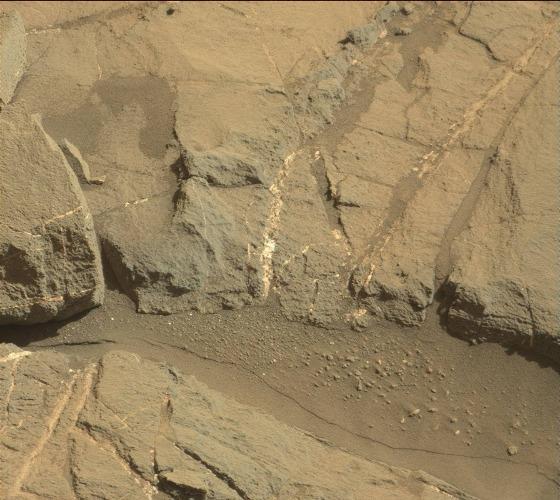
Terrain classes present: Bedrock, Gravel / Sand / Soil, Shadow